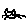
Label: cat